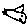
Label: fish